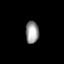
Tissue: prostate
Cell type: T cells
Senescence score: 0.3233
Nuclear area (px): 293
Mean DAPI intensity: 151.829